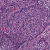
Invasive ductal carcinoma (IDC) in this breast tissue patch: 1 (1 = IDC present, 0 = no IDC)